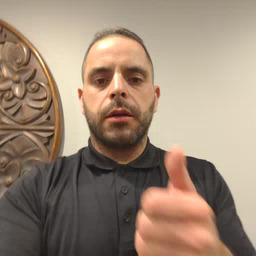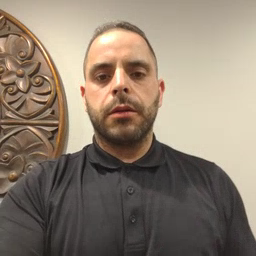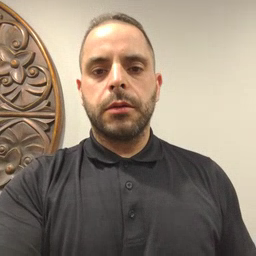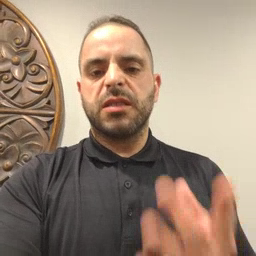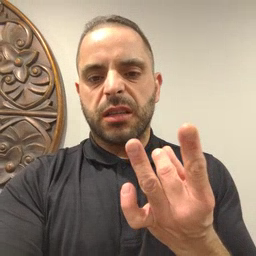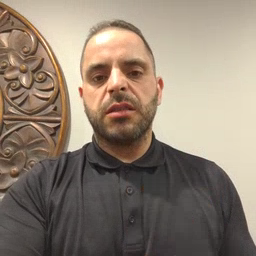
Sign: sticky